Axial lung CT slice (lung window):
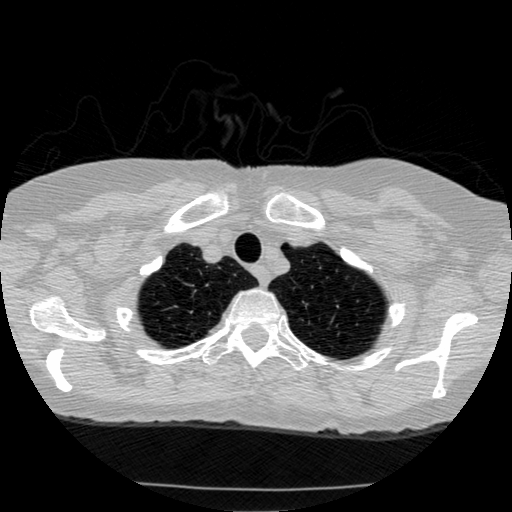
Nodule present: no